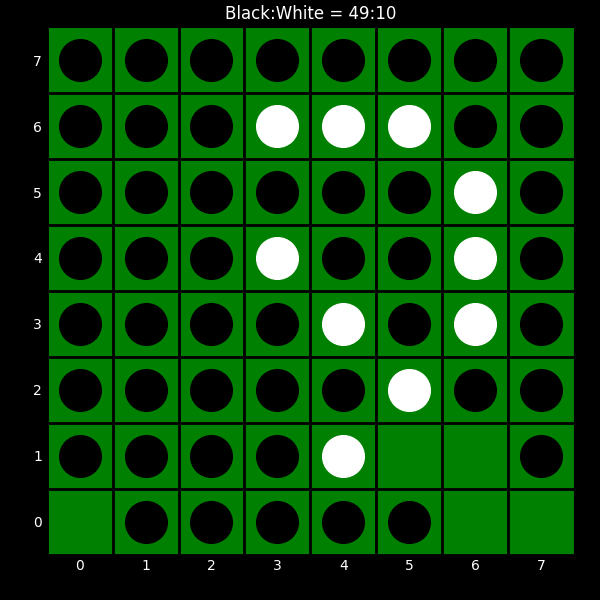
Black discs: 49
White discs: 10